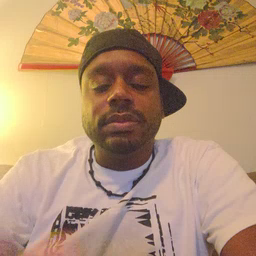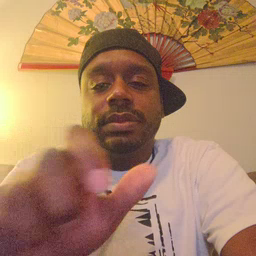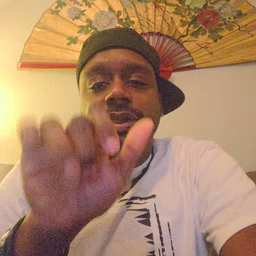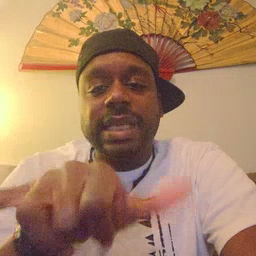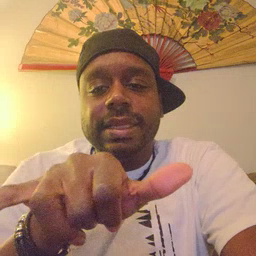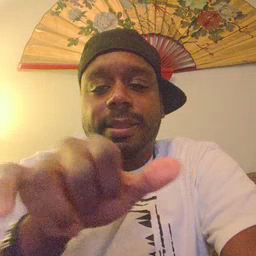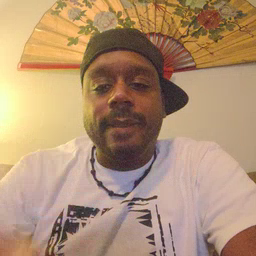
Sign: stay